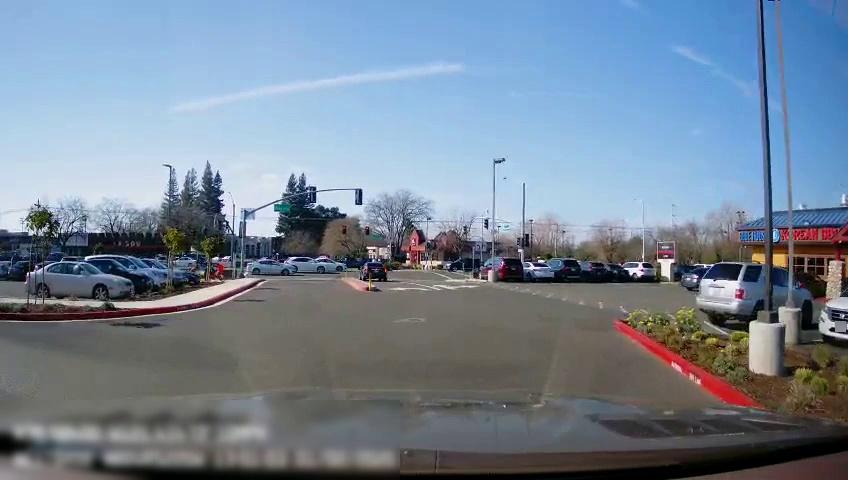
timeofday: Day
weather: Sunny
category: Drivable Space
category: Vehicles | SUV
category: Vehicles | Car
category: Vehicles | Truck
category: Vehicles | SUV
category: Vehicles | Car
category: Vehicles | SUV
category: Vehicles | SUV
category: Vehicles | SUV
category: Vehicles | SUV
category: Vehicles | SUV
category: Vehicles | Car
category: Vehicles | SUV
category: Vehicles | Car
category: Vehicles | SUV
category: Vehicles | Car
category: Vehicles | Car
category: Vehicles | Car
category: Vehicles | SUV
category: Vehicles | Car
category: Vehicles | Car
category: Vehicles | SUV
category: Vehicles | Car
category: Vehicles | Car
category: Vehicles | Car
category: Vehicles | Car
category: Vehicles | Car
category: Lanes | Opposite Lane
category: Lanes | Current Lane
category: Traffic | Lights
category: Traffic | Lights
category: Traffic | Signs
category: Traffic | Lights
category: Traffic | Lights